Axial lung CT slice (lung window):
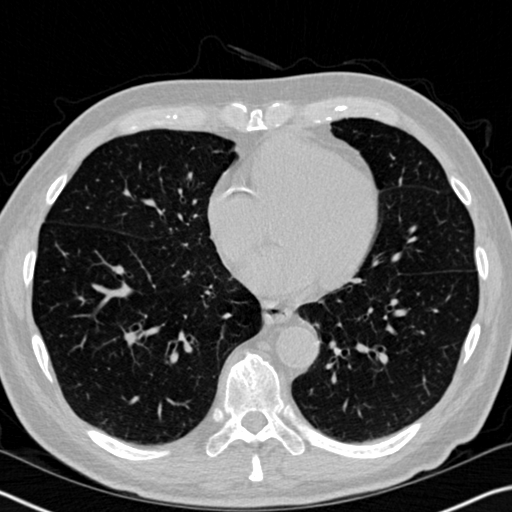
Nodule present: no